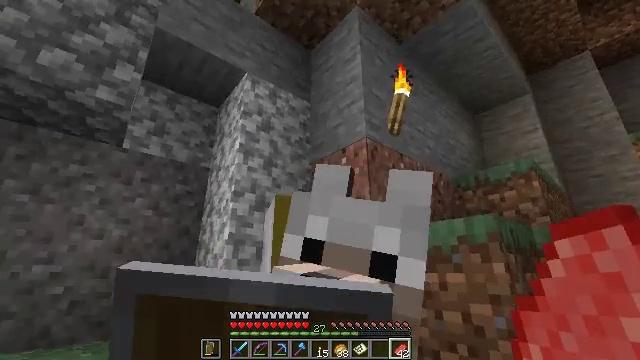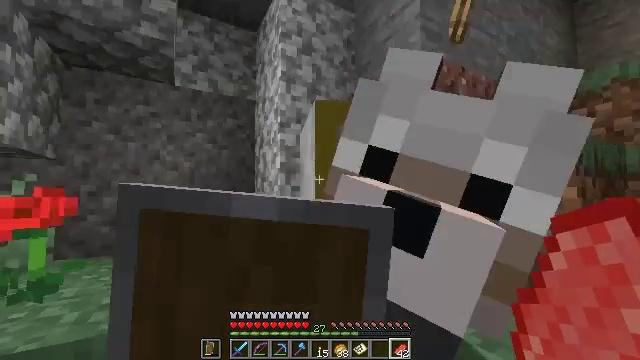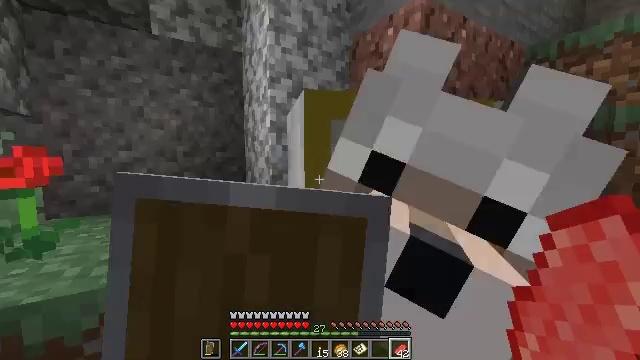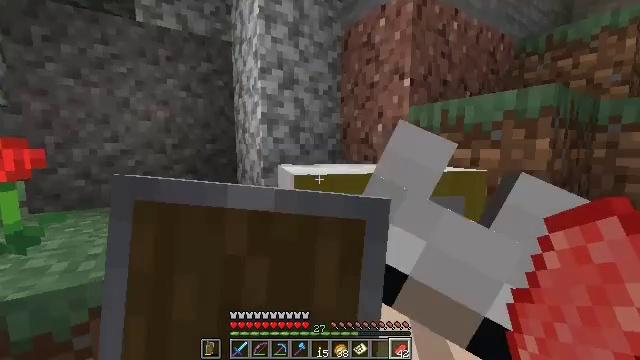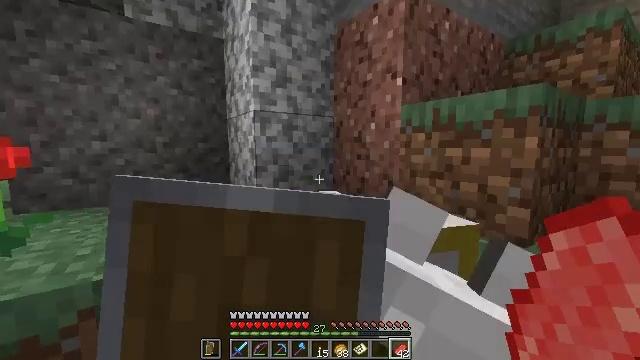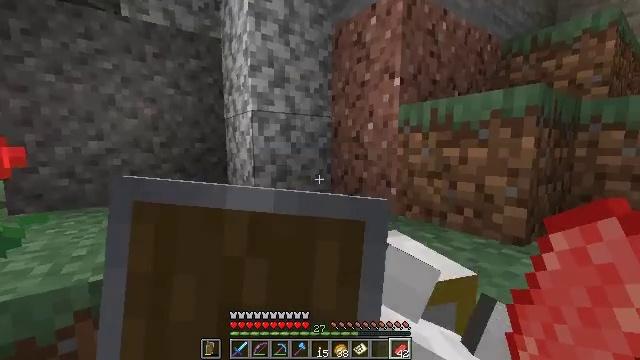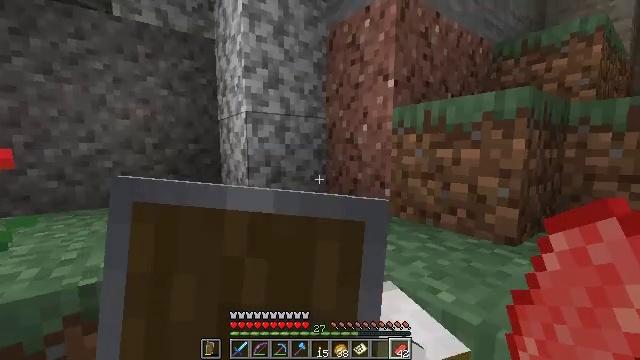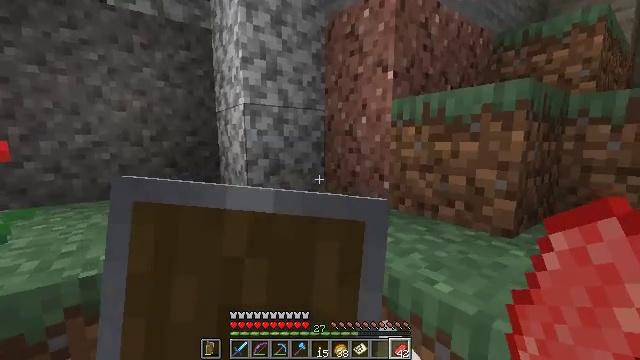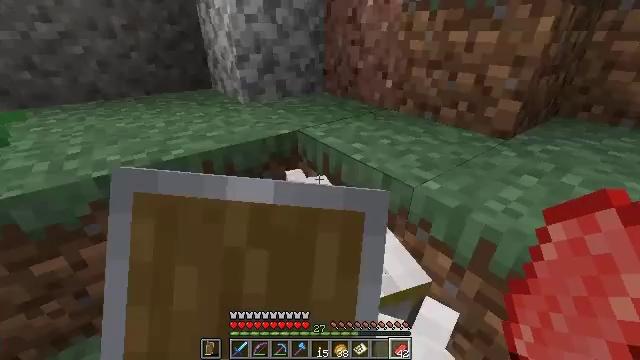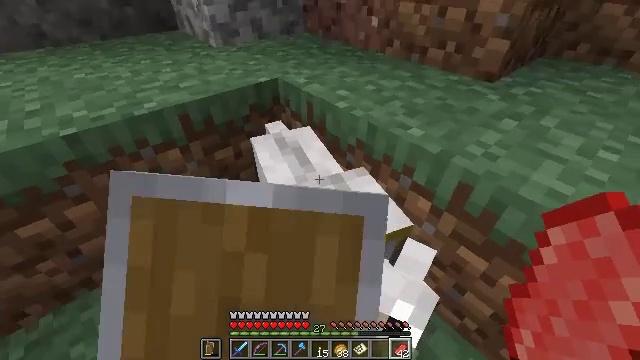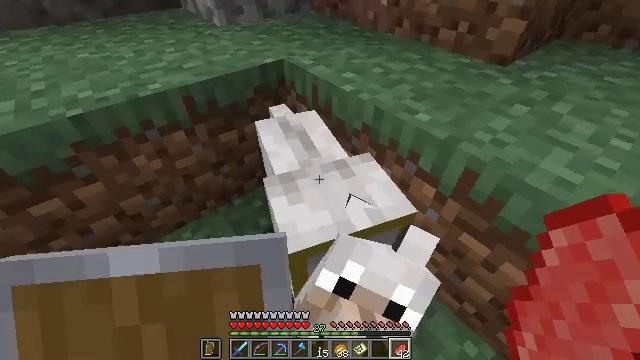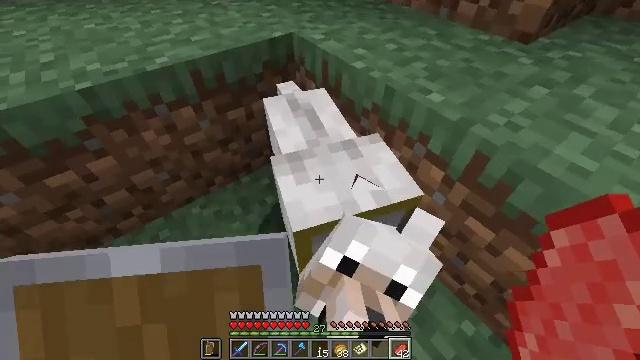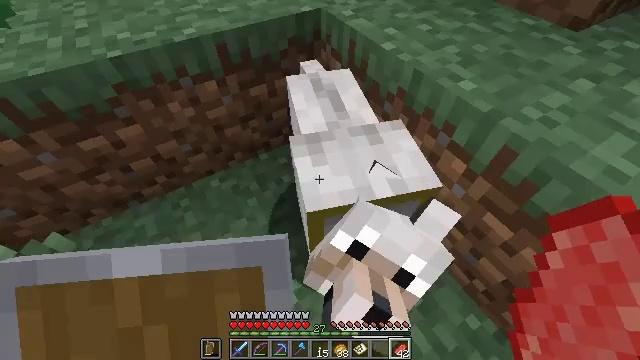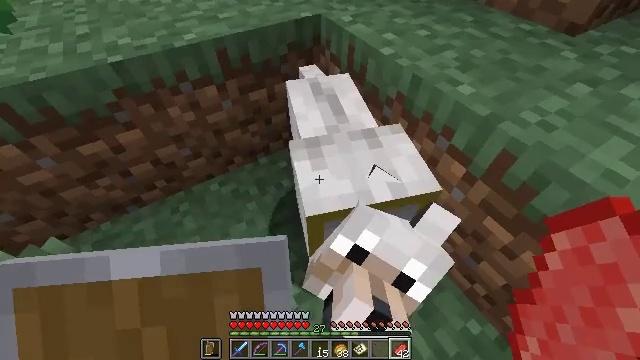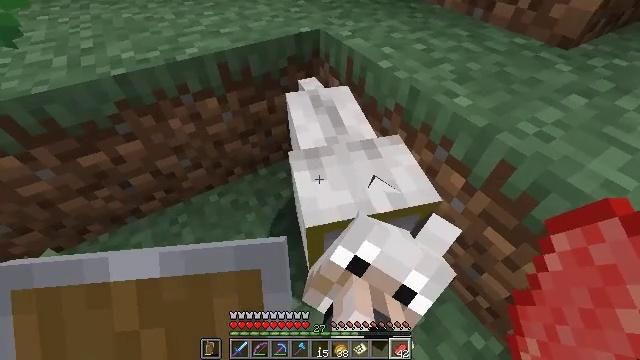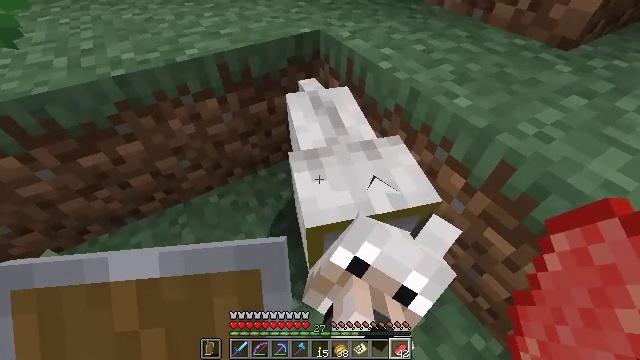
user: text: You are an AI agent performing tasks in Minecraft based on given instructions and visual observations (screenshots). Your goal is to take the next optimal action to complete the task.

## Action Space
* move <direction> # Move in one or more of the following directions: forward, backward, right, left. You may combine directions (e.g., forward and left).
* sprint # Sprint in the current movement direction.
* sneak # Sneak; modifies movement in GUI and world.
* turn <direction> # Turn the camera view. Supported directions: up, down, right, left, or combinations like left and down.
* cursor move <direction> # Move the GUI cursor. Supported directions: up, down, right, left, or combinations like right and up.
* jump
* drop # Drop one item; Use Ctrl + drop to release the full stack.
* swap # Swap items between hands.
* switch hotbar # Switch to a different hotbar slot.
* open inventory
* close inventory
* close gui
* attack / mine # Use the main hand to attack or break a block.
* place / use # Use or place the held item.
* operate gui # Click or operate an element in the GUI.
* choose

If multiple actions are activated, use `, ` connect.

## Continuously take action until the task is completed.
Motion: motion action
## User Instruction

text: Mine the clay from the riverbed.
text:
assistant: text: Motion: turn left and down, use / place
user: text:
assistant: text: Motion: turn right and down, use / place
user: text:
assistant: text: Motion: turn right and down, use / place
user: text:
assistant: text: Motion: turn right, use / place
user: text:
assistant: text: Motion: use / place
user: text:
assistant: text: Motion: turn right, use / place
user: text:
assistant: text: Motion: turn down, use / place
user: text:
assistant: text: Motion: turn down, use / place
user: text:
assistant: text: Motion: turn right and down, use / place
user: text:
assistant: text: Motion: turn left and down
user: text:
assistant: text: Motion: turn left and down
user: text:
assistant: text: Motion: turn left and down
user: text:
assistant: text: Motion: use / place
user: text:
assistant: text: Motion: turn up, use / place
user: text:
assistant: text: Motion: use / place
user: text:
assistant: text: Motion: use / place
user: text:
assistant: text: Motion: no_op
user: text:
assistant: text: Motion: use / place
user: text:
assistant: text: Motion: use / place
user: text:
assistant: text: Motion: use / place
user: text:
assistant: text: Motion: use / place
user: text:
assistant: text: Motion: use / place
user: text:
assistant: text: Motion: turn right, use / place
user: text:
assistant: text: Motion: turn right and up
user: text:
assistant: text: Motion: use / place
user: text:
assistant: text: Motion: use / place
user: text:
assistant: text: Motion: use / place
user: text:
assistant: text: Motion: use / place
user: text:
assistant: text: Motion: use / place
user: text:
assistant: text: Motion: use / place